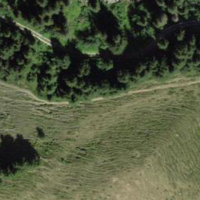
EUNIS habitat code: 44
Species observed at this site:
Parnassia palustris